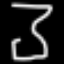
Label: hourglass